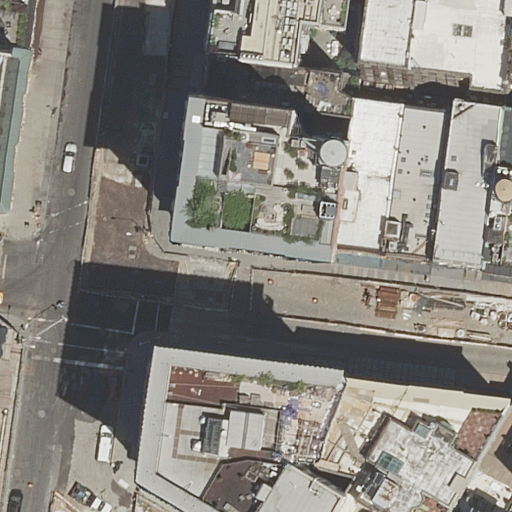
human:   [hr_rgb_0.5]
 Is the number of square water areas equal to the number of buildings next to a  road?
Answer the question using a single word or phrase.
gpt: no

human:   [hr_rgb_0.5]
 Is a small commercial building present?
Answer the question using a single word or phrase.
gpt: no

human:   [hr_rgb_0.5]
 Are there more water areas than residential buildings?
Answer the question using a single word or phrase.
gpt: no

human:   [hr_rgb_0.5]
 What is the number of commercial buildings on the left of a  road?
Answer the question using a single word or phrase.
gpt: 0

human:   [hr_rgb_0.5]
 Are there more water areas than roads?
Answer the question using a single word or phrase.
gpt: no

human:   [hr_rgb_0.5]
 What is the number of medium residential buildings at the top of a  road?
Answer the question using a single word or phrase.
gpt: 9

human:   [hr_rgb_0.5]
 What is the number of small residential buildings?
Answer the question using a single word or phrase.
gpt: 3

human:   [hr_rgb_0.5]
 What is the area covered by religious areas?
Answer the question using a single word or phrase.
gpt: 0m2

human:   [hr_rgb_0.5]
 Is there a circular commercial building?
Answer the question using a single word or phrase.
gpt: no

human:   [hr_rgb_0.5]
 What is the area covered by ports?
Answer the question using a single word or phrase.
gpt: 0m2

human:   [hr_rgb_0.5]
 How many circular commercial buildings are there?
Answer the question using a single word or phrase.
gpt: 0

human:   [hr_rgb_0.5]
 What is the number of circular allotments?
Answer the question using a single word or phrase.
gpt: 0

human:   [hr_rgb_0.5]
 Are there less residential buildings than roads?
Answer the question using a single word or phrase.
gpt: no

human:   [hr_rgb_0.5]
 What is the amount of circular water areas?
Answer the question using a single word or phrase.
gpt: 0

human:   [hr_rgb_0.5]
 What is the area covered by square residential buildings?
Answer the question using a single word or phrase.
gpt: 0m2

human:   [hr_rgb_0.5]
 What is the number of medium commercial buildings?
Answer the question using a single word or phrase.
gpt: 0

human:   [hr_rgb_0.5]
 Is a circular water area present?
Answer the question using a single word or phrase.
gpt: no

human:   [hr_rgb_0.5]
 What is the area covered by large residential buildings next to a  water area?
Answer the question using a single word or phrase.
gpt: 0m2

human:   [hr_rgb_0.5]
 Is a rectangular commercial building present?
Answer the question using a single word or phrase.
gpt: no

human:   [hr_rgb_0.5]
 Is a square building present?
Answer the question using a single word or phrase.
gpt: no

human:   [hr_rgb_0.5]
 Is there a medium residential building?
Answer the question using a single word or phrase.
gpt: yes

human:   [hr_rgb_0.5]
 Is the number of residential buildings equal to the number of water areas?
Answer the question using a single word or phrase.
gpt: no

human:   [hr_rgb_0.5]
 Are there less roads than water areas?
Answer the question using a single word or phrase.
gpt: no

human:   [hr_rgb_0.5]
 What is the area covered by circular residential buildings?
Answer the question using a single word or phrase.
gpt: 0m2

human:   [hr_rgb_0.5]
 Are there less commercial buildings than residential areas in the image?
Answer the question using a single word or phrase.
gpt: no

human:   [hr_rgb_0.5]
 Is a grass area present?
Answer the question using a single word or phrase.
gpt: no

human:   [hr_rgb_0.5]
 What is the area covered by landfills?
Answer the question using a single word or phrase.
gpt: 0m2

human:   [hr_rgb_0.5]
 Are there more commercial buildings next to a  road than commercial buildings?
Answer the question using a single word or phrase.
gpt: no

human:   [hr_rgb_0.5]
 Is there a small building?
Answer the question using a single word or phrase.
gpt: yes

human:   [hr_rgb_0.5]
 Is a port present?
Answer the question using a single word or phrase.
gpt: no

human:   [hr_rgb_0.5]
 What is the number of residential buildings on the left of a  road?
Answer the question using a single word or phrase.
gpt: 3

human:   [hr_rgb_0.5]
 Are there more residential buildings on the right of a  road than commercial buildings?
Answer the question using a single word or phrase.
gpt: yes

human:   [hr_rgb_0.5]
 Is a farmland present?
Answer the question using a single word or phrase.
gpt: no

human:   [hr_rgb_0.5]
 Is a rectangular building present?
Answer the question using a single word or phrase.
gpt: yes

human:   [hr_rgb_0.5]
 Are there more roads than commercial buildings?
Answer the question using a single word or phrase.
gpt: yes

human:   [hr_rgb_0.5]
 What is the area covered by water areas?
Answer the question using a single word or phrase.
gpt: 0m2